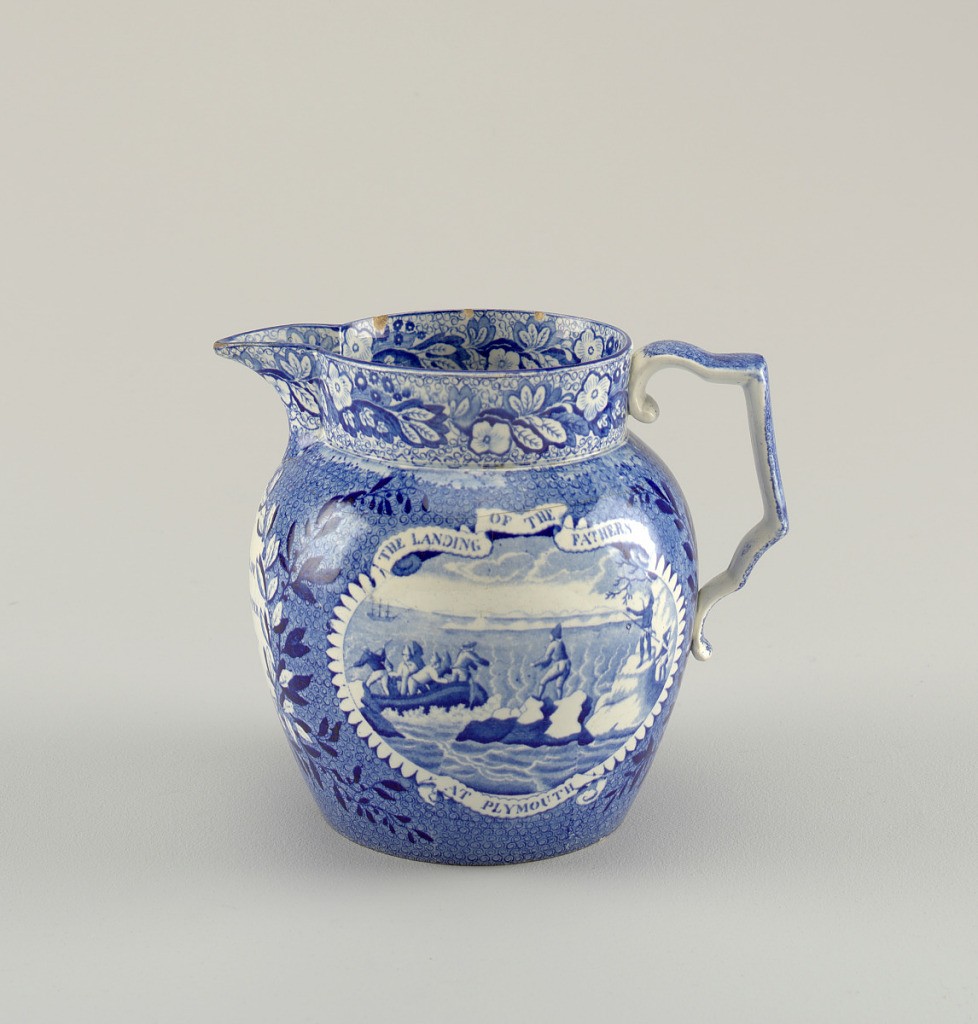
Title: The Landing of the Fathers at Plymouth
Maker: Enoch Wood, English, 1759 - 1840
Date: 1820
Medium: Glazed earthenware, transfer-printed decoration
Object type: Pitcher
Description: Slightly tapered globular body with cylindrical collar and simple lip; shaped flat handle.  Decorated on two sides with medallion showing THE LANDING OF THE FATHERS AT PLYMOUTH, and medallion with names of leading pilgrims with date of landing.